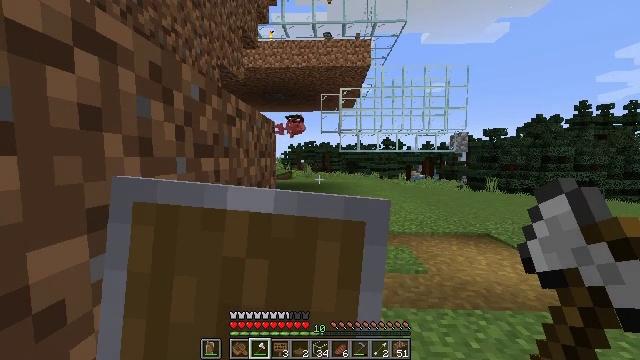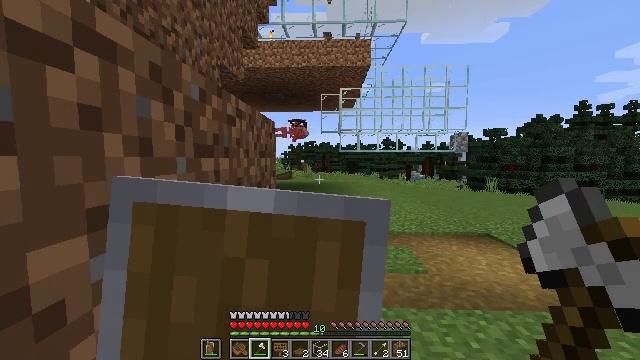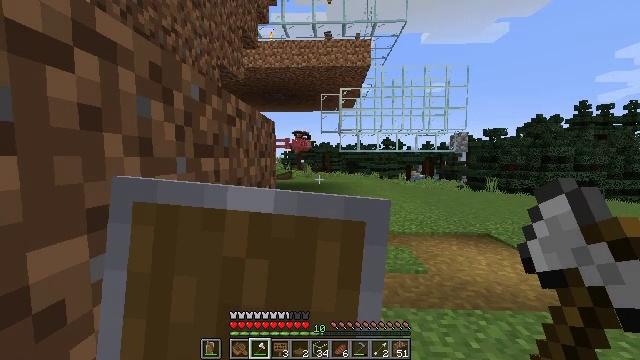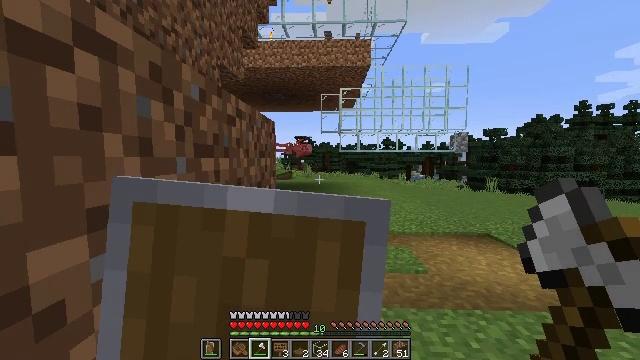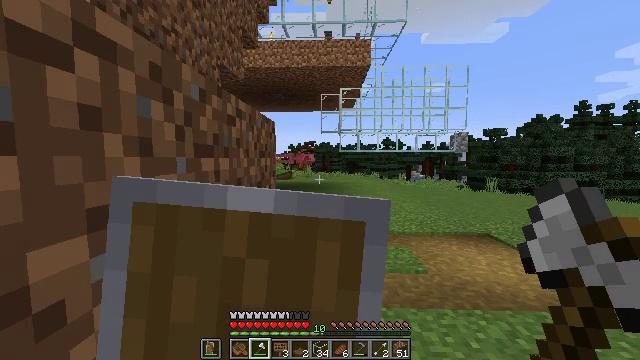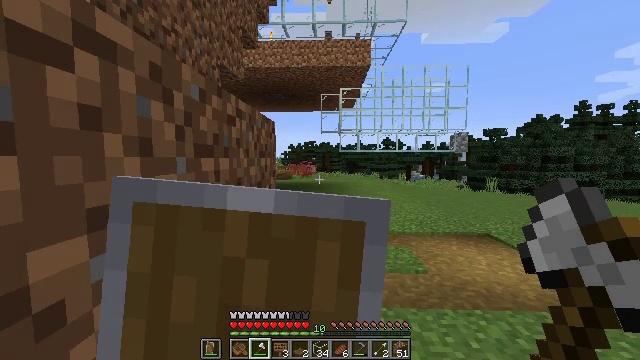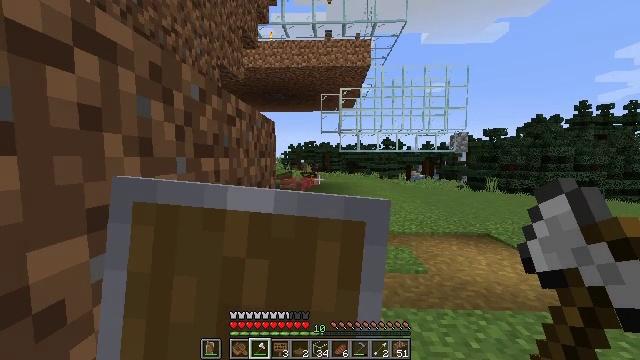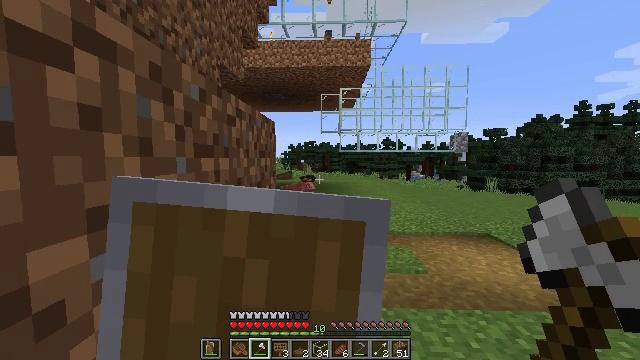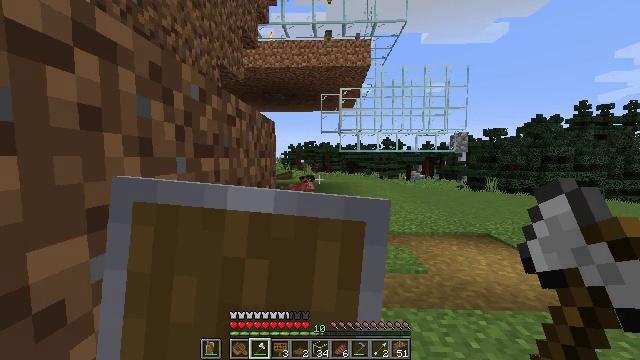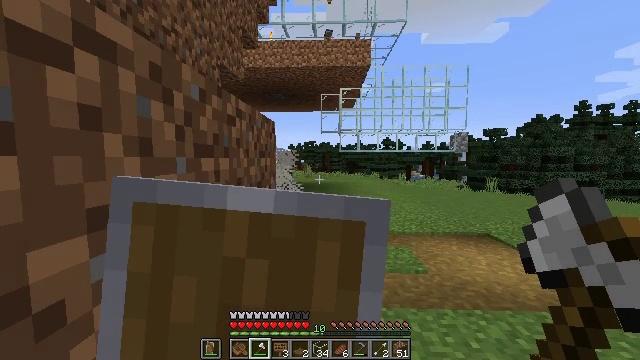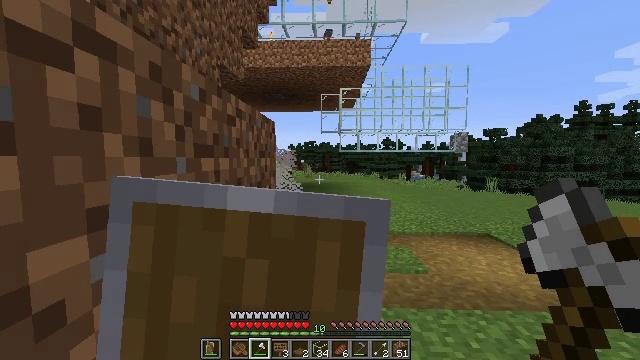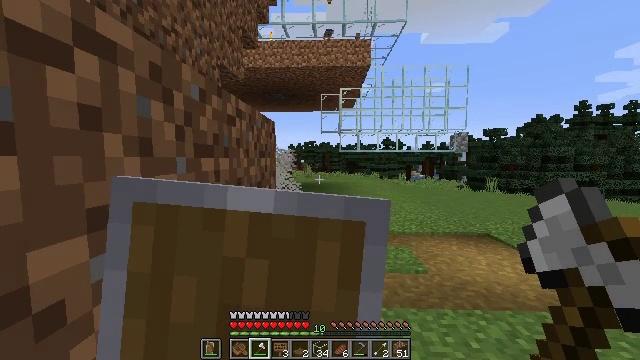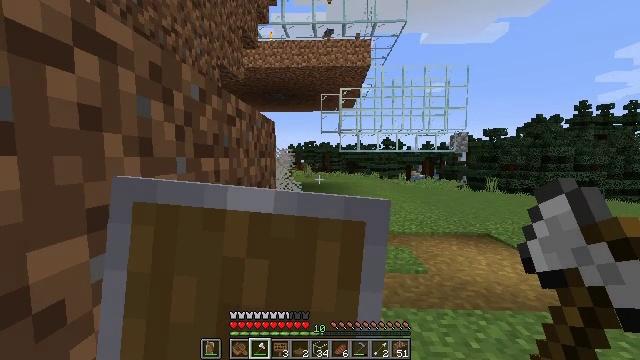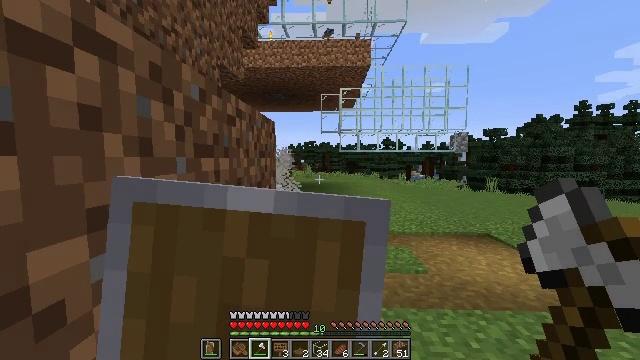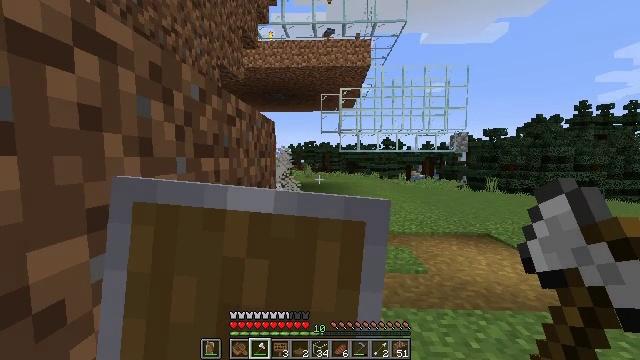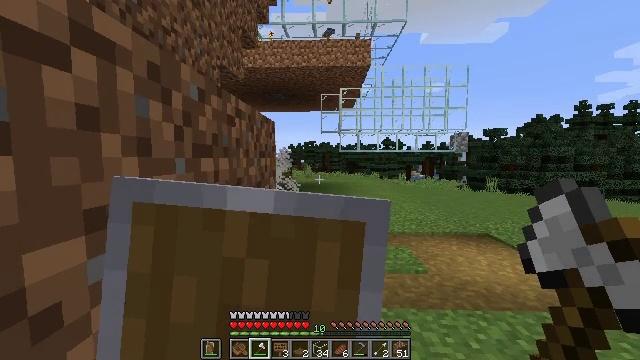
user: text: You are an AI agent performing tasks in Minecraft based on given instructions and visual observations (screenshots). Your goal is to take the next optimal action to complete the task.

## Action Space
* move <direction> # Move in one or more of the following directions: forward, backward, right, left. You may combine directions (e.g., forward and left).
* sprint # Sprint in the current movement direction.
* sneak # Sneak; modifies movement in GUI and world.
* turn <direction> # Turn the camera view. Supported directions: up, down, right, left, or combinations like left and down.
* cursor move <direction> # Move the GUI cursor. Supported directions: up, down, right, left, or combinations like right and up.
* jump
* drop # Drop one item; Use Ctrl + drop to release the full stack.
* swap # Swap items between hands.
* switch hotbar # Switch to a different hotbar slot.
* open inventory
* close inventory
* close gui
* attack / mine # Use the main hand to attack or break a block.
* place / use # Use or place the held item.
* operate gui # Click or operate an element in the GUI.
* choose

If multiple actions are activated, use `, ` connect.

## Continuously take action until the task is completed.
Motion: motion action
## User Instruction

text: Attack the ground to gather dirt.
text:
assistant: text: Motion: use / place
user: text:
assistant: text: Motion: use / place
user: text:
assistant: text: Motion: use / place
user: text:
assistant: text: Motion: use / place
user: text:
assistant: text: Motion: use / place
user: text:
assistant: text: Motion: use / place
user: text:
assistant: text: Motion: use / place
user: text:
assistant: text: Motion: use / place
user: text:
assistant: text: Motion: use / place
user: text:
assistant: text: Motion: use / place
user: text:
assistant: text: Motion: use / place
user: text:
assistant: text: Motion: use / place
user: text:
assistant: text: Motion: use / place
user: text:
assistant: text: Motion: use / place
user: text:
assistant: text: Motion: move forward, use / place
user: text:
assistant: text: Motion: move forward
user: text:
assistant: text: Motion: move forward
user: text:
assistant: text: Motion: move forward
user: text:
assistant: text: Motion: move forward
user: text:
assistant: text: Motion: move forward
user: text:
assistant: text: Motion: move forward, turn down
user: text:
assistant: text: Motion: move forward
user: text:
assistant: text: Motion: move forward
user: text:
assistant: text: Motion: move forward
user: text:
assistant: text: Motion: move forward
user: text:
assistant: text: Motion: move forward, turn left
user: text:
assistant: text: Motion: no_op
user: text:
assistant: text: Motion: no_op
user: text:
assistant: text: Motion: no_op
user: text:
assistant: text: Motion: no_op